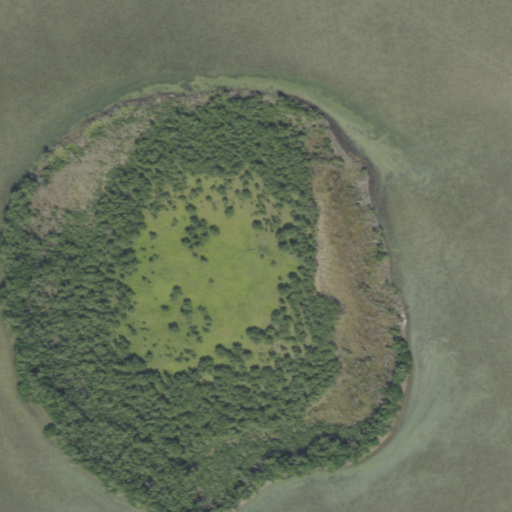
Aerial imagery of island in Florida named Cormorant Key containing open water, woody wetlands, and herbaceous wetlands